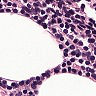
Metastatic tissue present: no